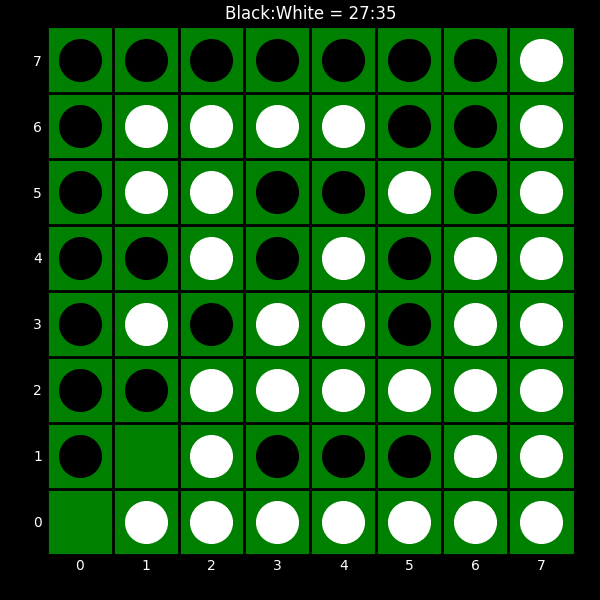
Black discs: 27
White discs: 35